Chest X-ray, PA view. Patient: 56 years old, sex F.
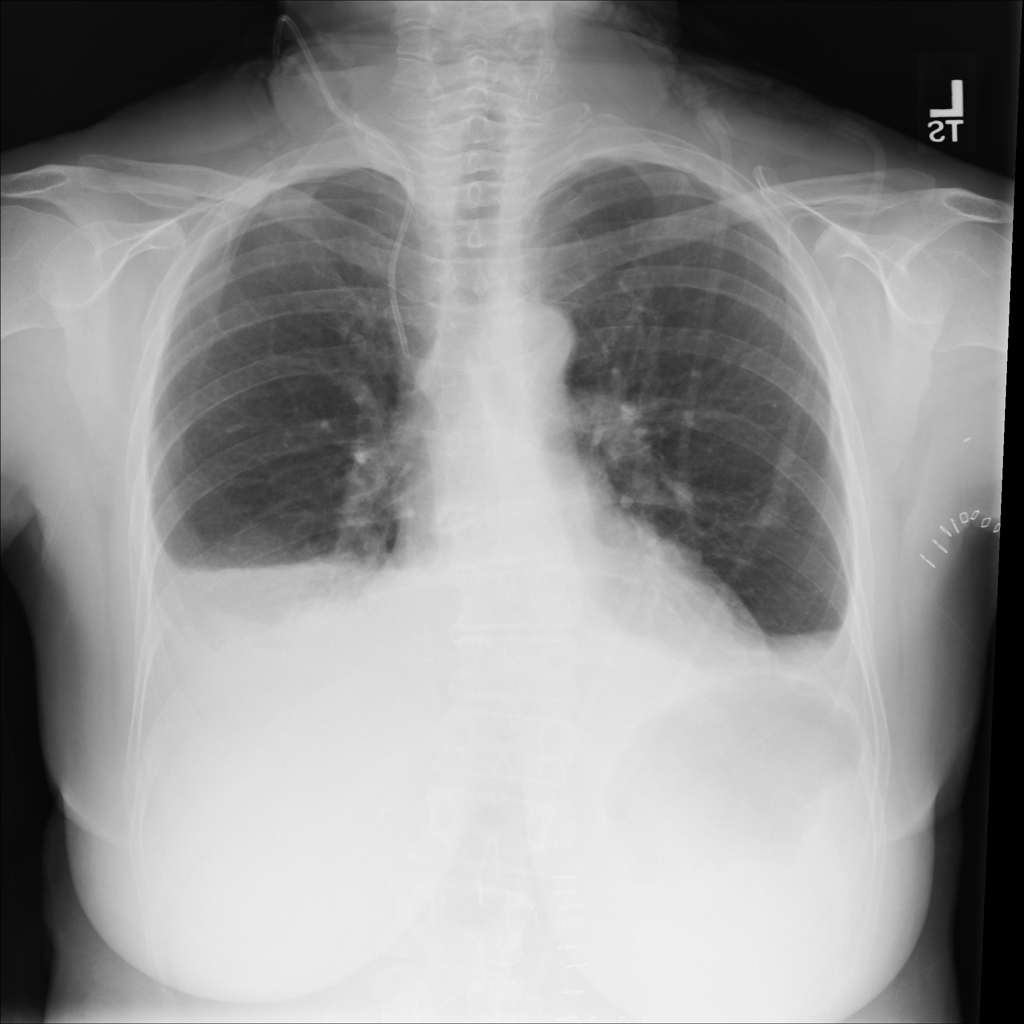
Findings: No Finding